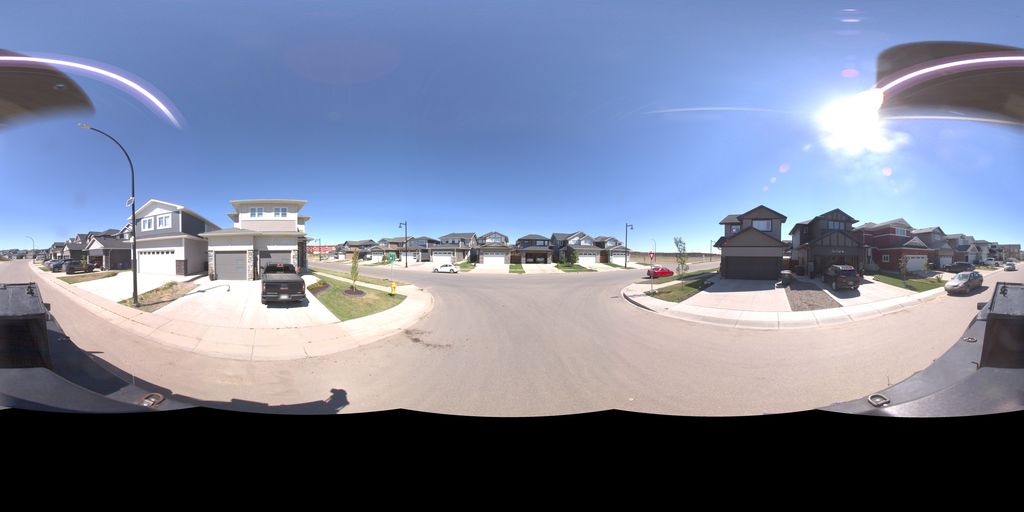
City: saskatoon